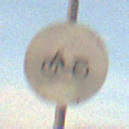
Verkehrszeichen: VerbotMofas
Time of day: SunriseSunset
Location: Outdoor (Nature)
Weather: PartlyCloudy
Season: NotSpecified
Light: Natural